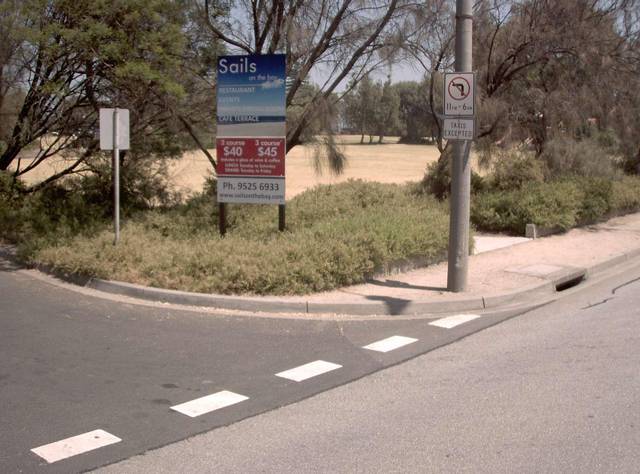
Region: Australia
Coordinates: -37.889, 144.986